Interaction volume radius: 10 \u00c5
Interaction volume height: 20 \u00c5
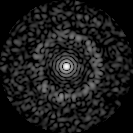
Disorder parameter: 0.8387